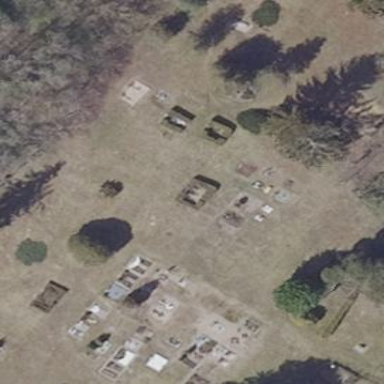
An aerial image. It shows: Chain link fence surrounding cemetery.